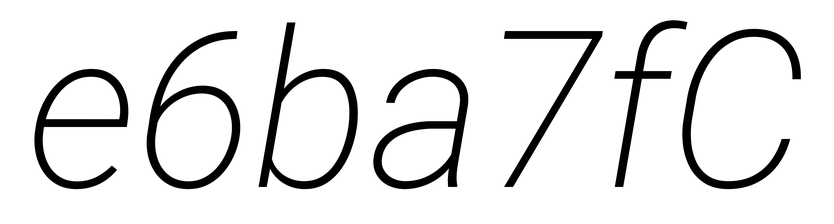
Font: Roboto-Italic_ExtraLight_Italic